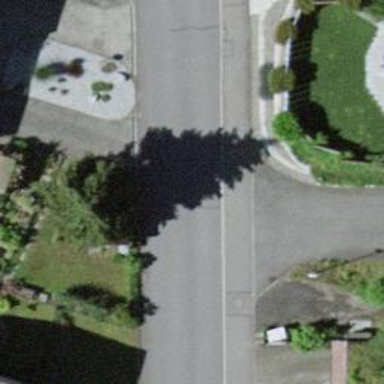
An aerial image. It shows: Unmarked crossing on the road.